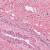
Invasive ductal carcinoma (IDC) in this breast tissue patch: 1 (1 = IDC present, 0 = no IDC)